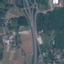
Land use / land cover class: Highway